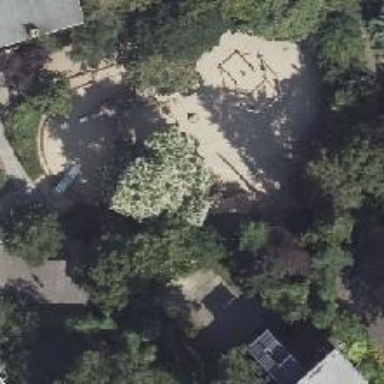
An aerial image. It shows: Playground featuring slide.